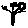
Label: flower